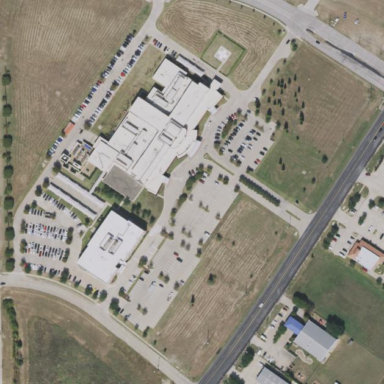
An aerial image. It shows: Healthcare facility identified as hospital.